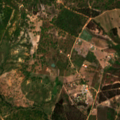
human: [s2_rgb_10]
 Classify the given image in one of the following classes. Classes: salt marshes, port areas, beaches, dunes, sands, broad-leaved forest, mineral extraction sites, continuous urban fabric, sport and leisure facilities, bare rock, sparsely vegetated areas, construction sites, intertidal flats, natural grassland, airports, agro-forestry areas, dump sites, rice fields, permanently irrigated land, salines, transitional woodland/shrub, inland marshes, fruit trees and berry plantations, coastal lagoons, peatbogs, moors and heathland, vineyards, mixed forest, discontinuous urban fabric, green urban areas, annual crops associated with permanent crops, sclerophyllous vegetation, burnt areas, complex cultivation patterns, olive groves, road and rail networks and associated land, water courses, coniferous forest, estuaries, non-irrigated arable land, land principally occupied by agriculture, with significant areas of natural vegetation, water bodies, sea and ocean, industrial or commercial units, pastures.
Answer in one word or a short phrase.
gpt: continuous urban fabric